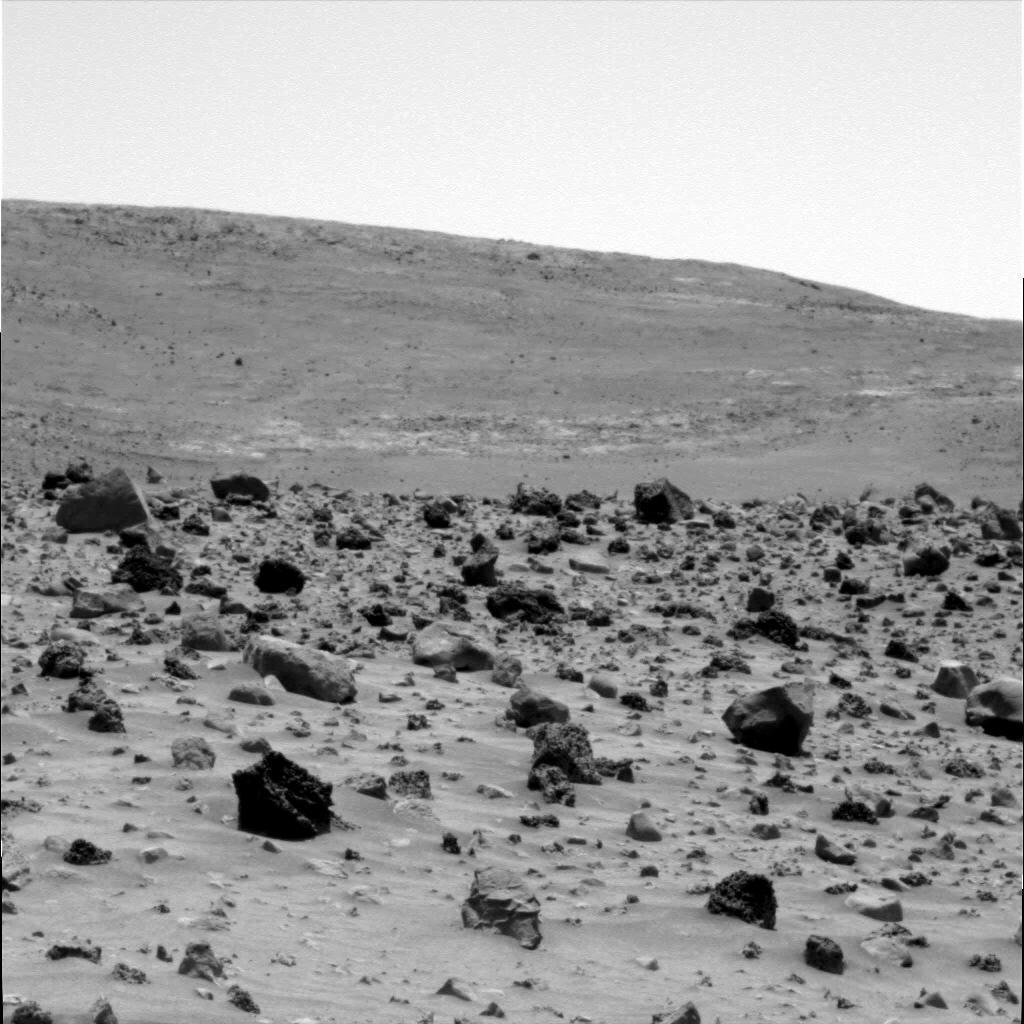
Terrain classes present: Gravel / Sand / Soil, Rock, Sky / Distant Mountains